A scalogram (wavelet time-scale view) of one vibration snapshot from a rotating machine is shown. Classify the rotor condition as one of: normal, misalignment, unbalance, looseness.
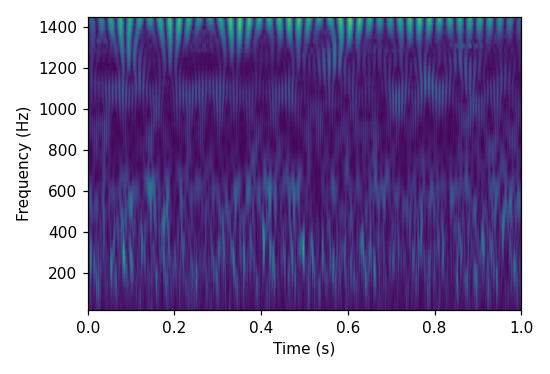
Answer: unbalance